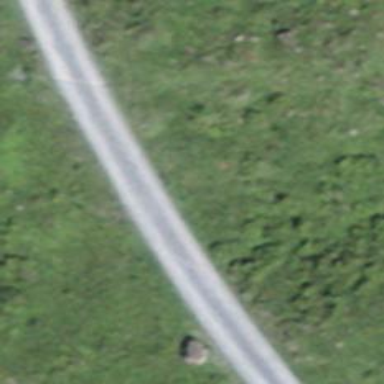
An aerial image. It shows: Gravel track with grade2 tracktype.